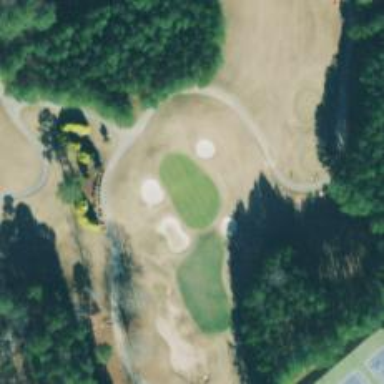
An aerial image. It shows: View of golf hole.